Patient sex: F
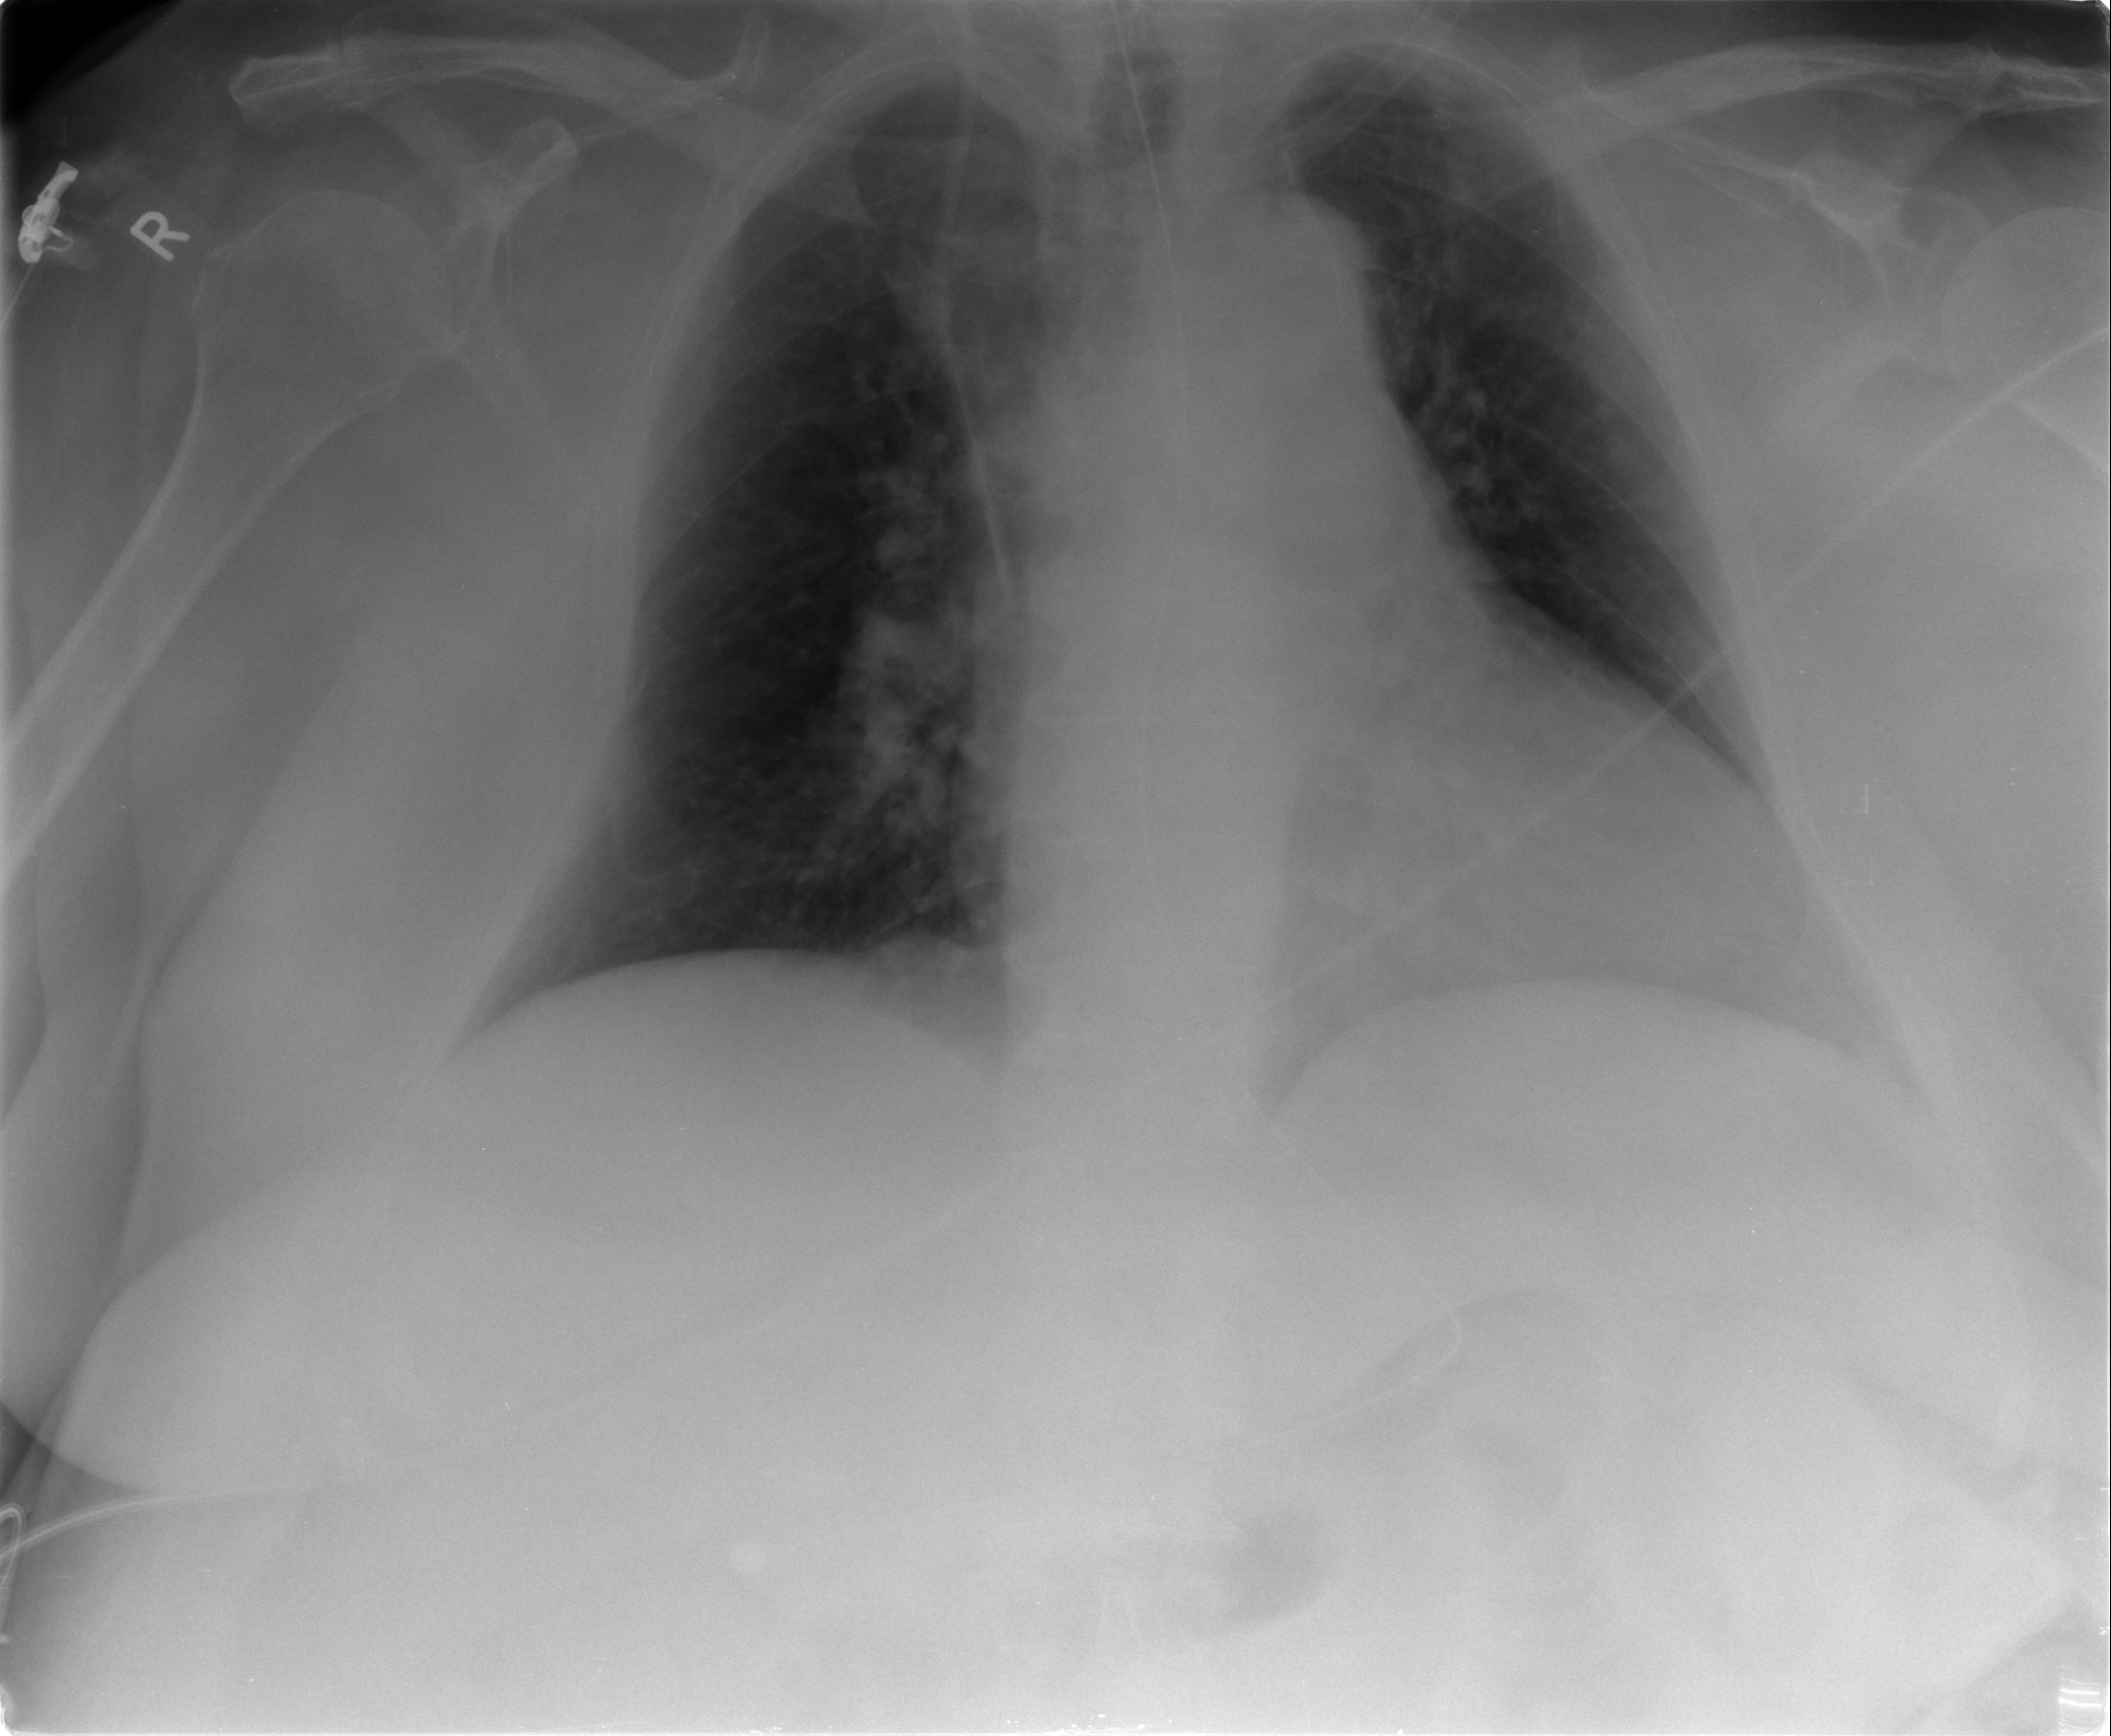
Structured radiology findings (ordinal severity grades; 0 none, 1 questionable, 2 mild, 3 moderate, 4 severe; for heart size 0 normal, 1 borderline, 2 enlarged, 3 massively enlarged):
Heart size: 2
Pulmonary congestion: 2
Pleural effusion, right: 0
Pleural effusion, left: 1
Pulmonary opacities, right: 0
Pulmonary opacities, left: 0
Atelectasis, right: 1
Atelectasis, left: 3